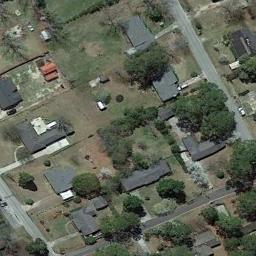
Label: medium_residential